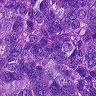
Metastatic tissue present: yes